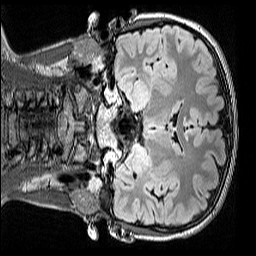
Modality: FLAIR
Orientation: coronal
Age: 9
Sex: male
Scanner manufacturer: siemens
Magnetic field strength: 3 T
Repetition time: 5 s
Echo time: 0.388 s